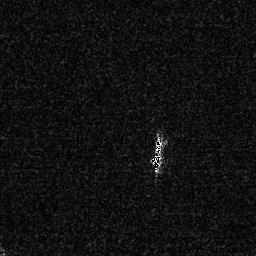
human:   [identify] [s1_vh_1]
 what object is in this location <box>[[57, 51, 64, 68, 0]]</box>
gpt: <ref>1 medium ship at the center</ref>